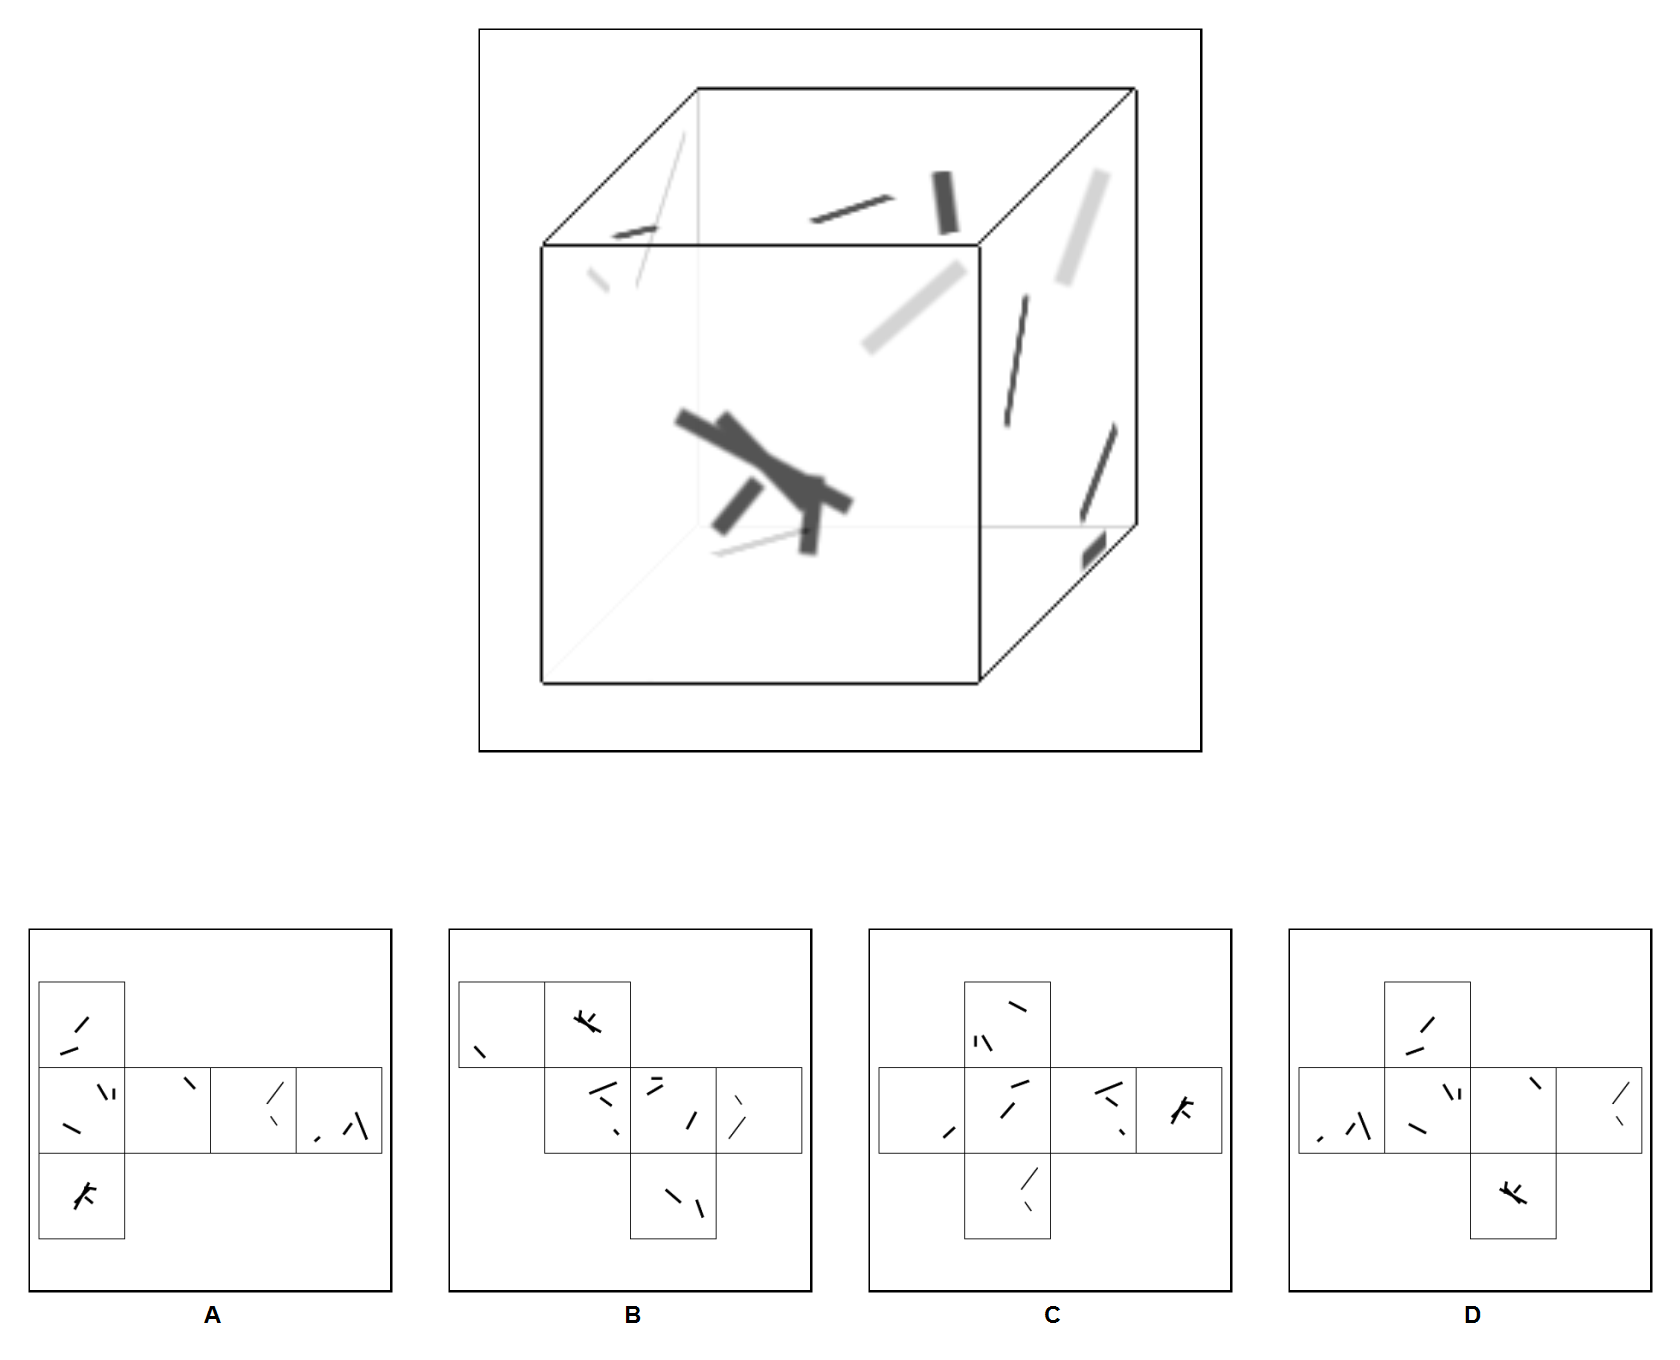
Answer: B